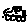
Label: car